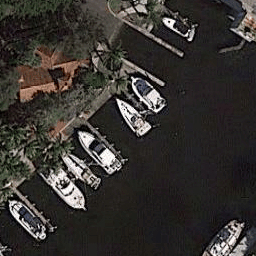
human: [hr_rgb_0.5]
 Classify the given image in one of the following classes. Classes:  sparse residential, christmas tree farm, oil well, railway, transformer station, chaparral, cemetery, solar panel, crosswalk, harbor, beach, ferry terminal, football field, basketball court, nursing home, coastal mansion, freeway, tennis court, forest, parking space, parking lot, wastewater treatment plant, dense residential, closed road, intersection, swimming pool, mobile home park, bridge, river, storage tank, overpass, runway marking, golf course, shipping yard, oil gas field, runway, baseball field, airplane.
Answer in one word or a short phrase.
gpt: harbor